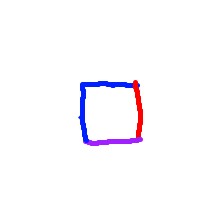
Shape: square